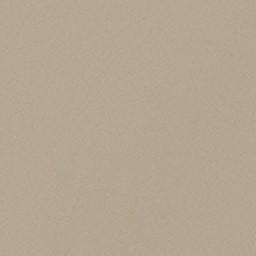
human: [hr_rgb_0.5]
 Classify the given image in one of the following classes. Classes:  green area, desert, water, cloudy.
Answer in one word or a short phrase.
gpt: desert